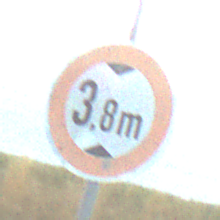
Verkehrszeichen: TatsaechlicheHoehe
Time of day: SunriseSunset
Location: Outdoor (RoadRail)
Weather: PartlyCloudy
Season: NotSpecified
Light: Natural